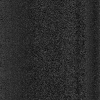
Atmospheric dust classification: dusty